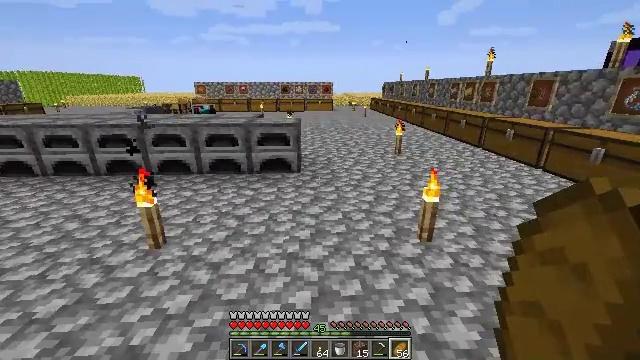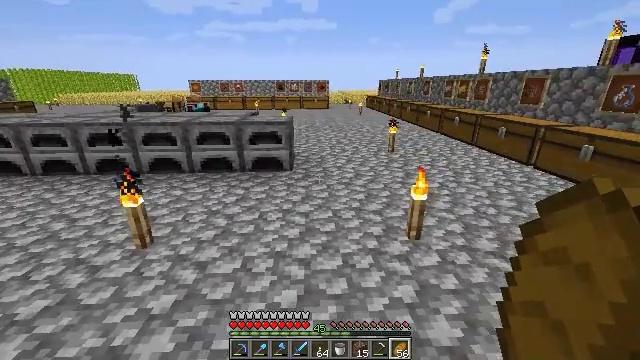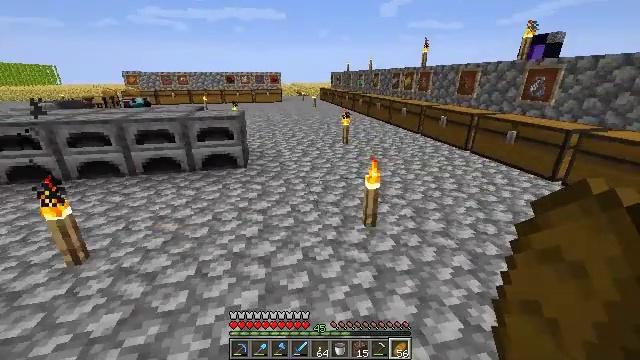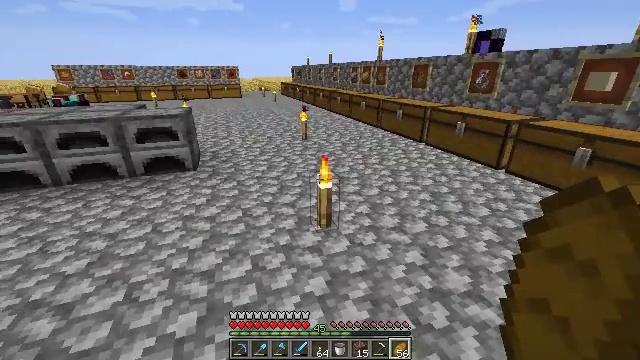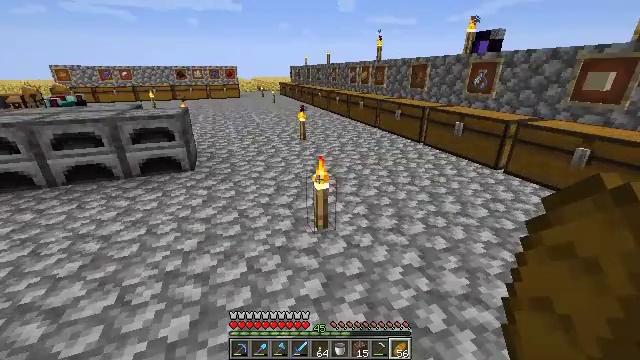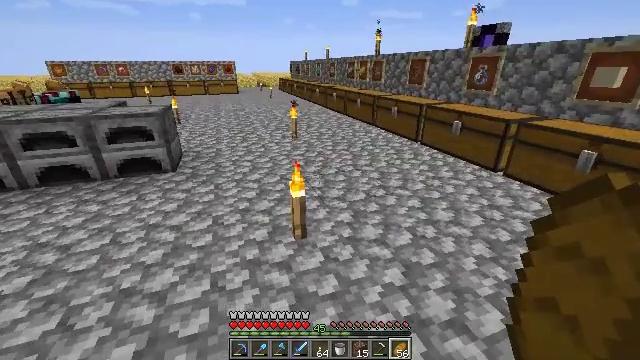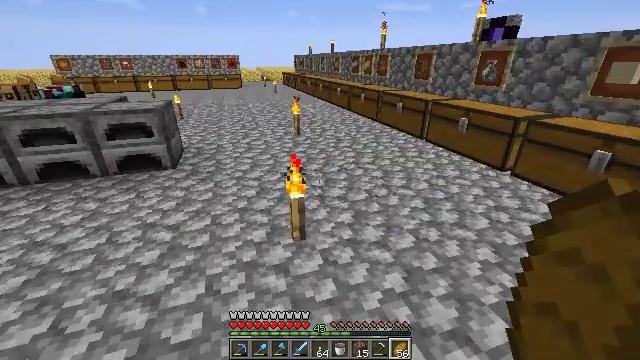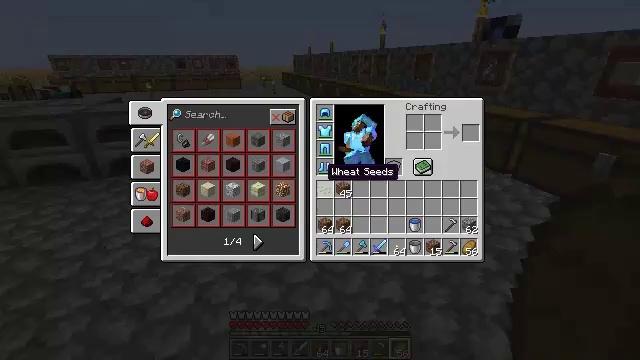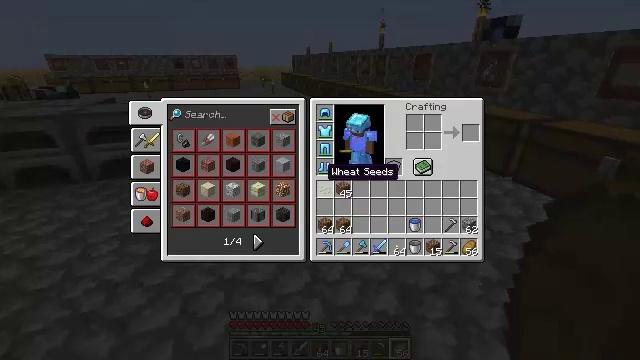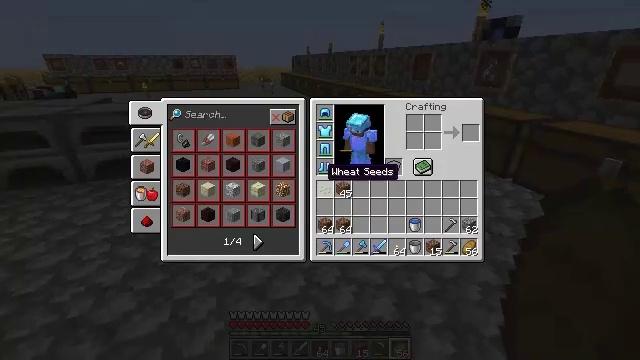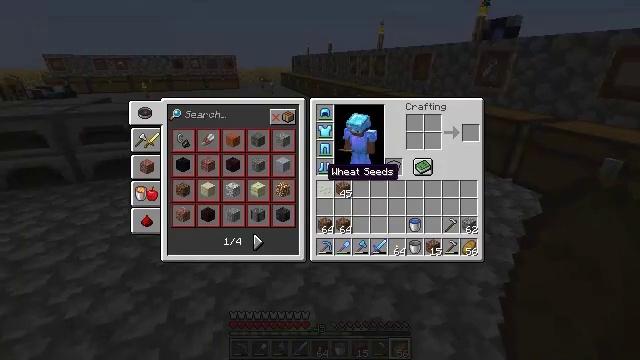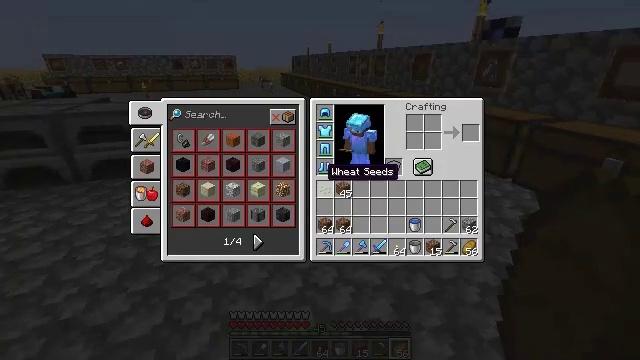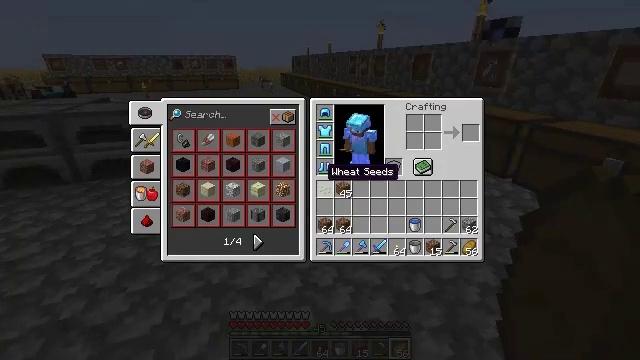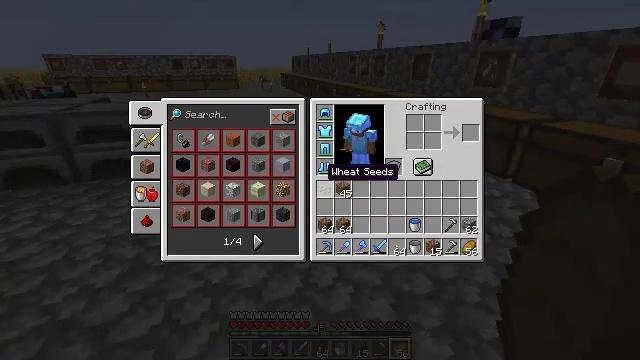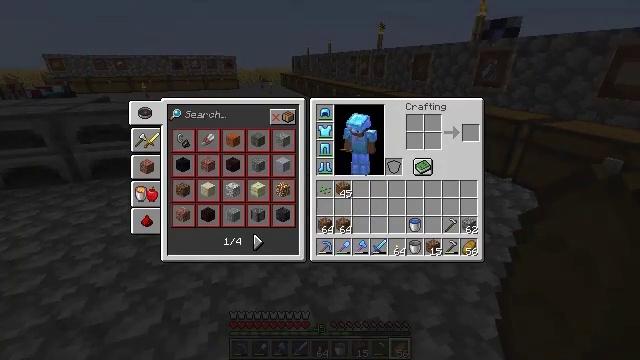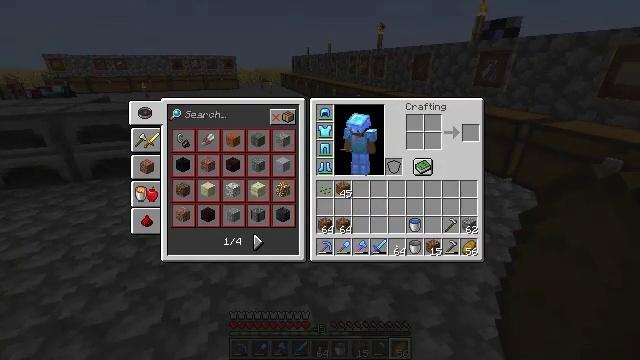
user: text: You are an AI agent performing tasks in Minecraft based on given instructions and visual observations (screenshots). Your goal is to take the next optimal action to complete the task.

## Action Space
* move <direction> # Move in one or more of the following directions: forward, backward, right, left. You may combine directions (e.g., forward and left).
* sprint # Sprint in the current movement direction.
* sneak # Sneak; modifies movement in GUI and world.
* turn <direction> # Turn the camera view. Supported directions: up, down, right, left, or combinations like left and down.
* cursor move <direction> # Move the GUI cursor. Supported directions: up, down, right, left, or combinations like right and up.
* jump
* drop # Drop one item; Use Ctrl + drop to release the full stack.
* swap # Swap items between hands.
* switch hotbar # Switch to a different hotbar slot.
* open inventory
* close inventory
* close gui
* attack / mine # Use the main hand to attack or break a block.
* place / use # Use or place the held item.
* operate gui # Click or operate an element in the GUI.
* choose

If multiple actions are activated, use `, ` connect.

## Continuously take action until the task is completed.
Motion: motion action
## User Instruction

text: Attack the lime bed to recycle it.
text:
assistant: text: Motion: move right
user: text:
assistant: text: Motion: move forward and move right, turn right and down
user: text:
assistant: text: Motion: move forward and move right, turn right and down
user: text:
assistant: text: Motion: move forward and move right
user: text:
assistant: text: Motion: move forward and move right
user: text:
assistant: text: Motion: move forward, turn left and down
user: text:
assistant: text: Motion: open inventory
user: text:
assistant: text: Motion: open inventory
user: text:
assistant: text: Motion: open inventory
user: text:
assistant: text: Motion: open inventory
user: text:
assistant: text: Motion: no_op
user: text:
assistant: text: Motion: no_op
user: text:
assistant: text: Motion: no_op
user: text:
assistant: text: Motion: no_op
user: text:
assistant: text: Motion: no_op
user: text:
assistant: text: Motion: cursor move right
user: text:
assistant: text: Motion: cursor move right
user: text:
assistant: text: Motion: cursor move right
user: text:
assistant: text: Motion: no_op
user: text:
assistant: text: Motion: no_op
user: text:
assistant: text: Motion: no_op
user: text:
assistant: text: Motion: no_op
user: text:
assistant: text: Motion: no_op
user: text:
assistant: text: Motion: no_op
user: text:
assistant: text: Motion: cursor move left and down
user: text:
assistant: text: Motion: no_op
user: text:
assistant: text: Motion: no_op
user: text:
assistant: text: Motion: no_op
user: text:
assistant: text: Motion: no_op
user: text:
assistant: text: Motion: no_op